Question: Am working in message based iPhone app. I have added 'UITextView' to show the messages typed by the user. This app allows the user to 'copy the messages'. Whenever the user selects the messages in the 'bubbles the Copy option showing in middle of UITextView'. How to show the Copy option in Top of the TextView?

Can anyone please help me to solve this issue? Thanks in advance.
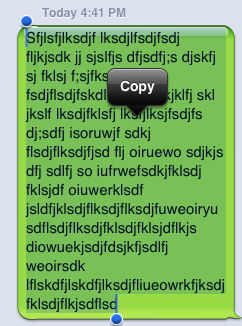
Answer: Gopinath, this is in-built. You cannot change the default behavior. One option could be to write your own custom TextView which would show the copy option at the top. A workaround could be this:
> Just let the user select the text (disable showing 'copy' in the UITextView)
You add a button at the top of the bubble
When the user selects the text & clicks on your UIButton 'copy', then copy whatever is the selection programmatically in your own method.